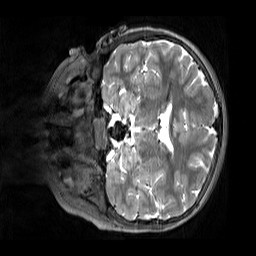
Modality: T2w
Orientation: coronal
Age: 9
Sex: female
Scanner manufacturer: siemens
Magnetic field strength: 3 T
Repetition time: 3.2 s
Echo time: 0.408 s